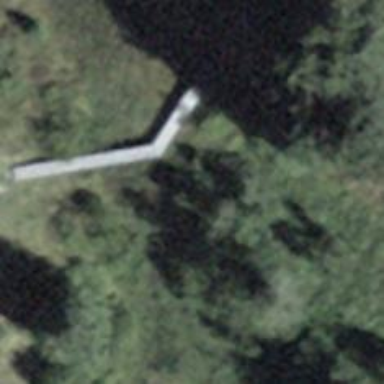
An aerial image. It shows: Path leading to bridge.